Field crop: maize
Growth stage: 2
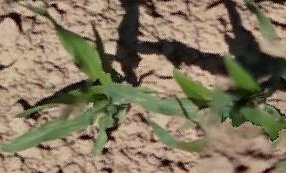
Species: maize